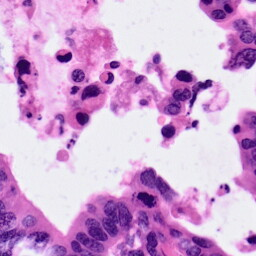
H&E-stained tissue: Pancreatic